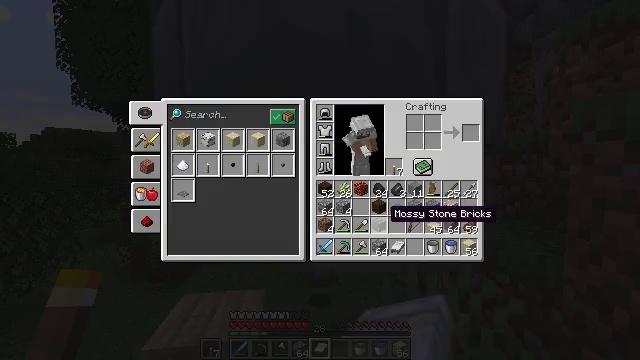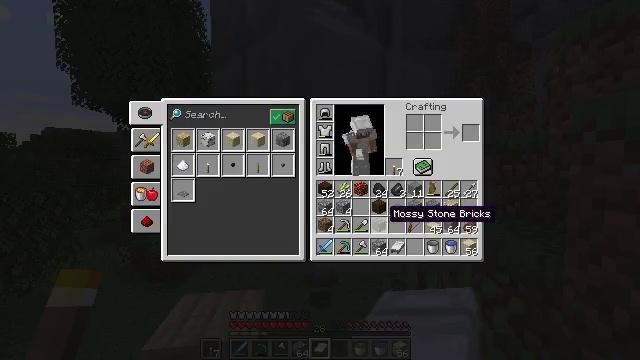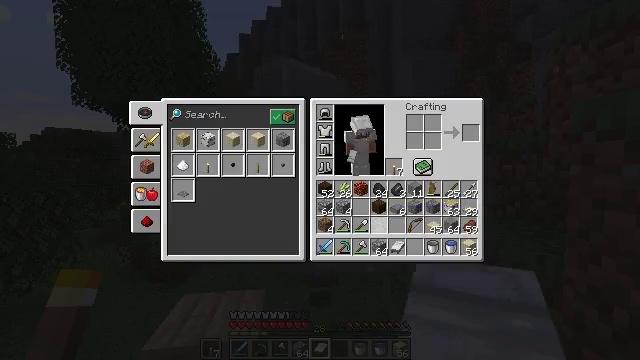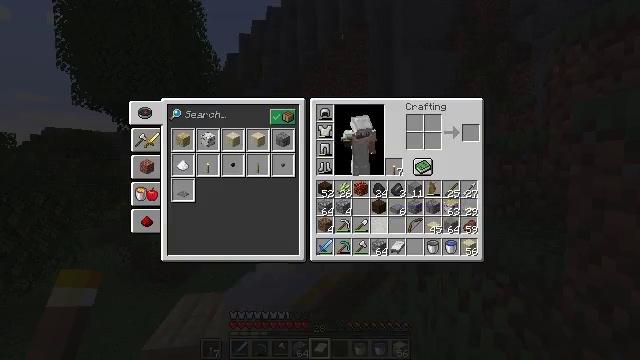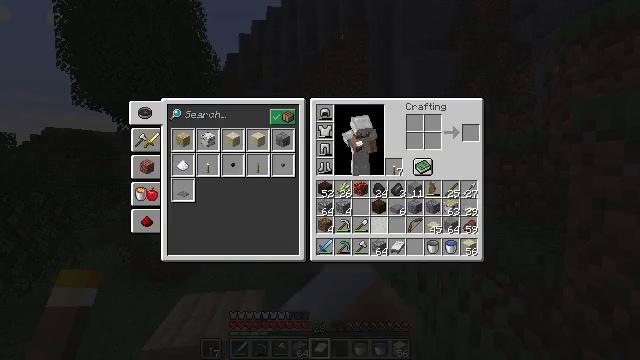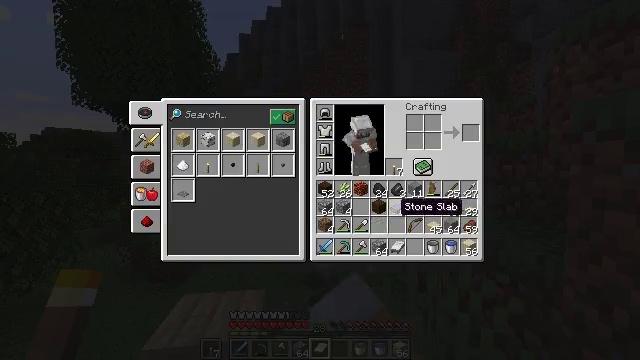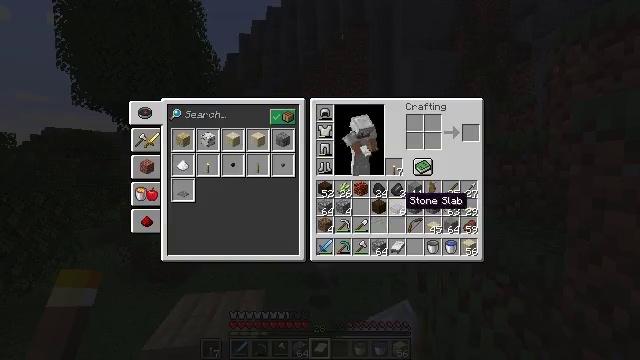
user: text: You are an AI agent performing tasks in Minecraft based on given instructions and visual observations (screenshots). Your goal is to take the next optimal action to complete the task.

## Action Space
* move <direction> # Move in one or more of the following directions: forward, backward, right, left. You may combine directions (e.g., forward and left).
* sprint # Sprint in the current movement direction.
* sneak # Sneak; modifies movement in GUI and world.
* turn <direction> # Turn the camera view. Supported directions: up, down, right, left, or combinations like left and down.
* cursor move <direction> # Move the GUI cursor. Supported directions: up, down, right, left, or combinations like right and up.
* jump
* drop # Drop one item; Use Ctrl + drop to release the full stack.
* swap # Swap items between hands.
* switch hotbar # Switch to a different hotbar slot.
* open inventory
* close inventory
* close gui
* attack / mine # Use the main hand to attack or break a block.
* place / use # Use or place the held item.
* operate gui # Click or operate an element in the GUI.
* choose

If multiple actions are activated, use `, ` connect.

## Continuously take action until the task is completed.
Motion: motion action
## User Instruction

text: Remove mossy stone bricks from the inventory.
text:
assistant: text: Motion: no_op
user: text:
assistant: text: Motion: drop
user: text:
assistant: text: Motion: drop
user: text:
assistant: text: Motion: drop
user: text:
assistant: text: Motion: turn right
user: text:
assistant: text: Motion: no_op
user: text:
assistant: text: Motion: no_op